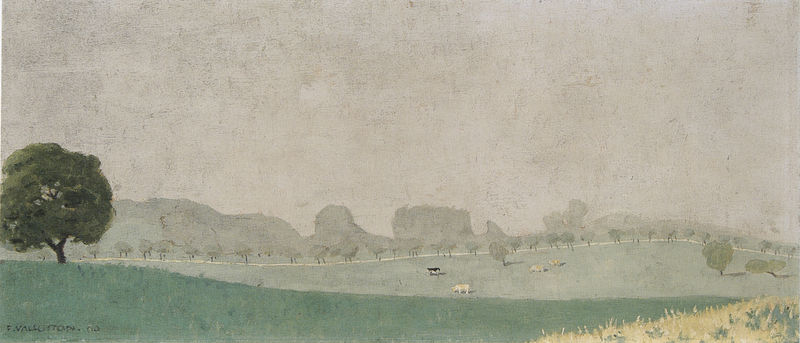
Titel: Brume de matin à Romanel, Morgennebel in Romanel
Künstler: Félix Vallotton
Institution: (Privatsammlung)
Schlagwörter: baum, berg, blau, blätter, gemälde, himmel, schatten, weiß, wolken, aquarell, bäume, gelb, grün, landschaft, braun, frankreich, grau, hell, licht, pastell, schwarz, strasse, blick, gras, rasen, tier, tiere, weg, wiese, zaun, beige, flächig, malerei, symbolismus, blass, signatur, öl, ebene, feld, halme, horizont, hügel, kühe, natur, stamm, vieh, weide, weite, büsche, land, pflanzen, wald, zart, anhöhe, ruhig, sommer, vallotton, abhang, acker, getreide, heu, korn, berge, fläche, gebirge, allee, hellgrün, nebel, barun, breitformat, felix vallotton, frederic, grasen, halm, herde, hüge, hügle, kahl, klein, kuh, landschaftsmalerei, landstraße, monochrom, rind, schweine, vallutton, vegetation, vergilbt, wasserfarbe, draussen, rinder, weiden, groß, aussen, ähren, anger, guache, bäu,e, valluton